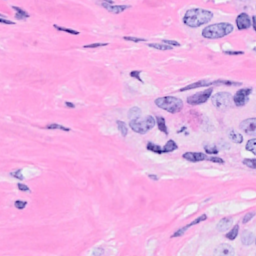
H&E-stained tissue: Breast